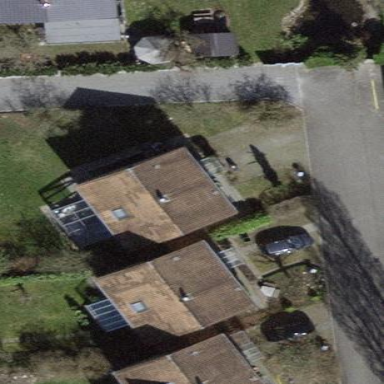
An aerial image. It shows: Building with tiled roof.